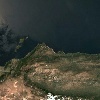
Label: land